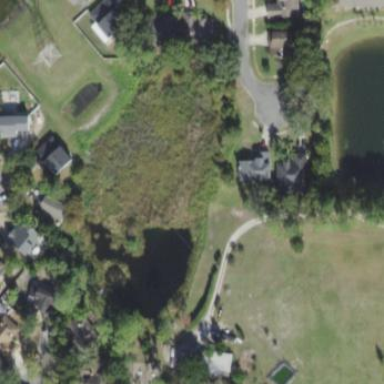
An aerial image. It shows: Pond surrounded by natural water.